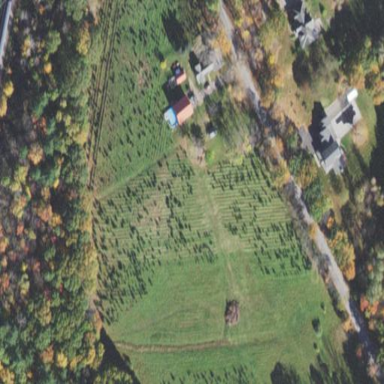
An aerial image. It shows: Orchard filled with Christmas trees.